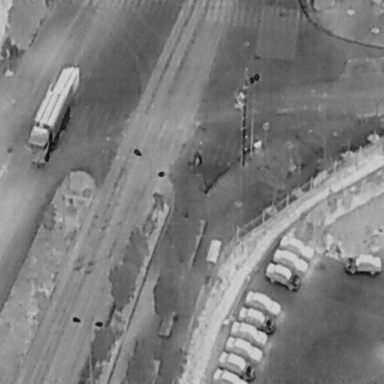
There is an OtherVehicle in the infrared image.